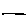
Label: line